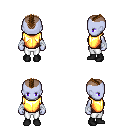
a pixel art fantasy rpg character, female body template, dark elf, purple skin, gold chest armor, white pants, brown short mohawk hairstyle, white cloth bandages, black shoes, four views (front, back, left, right), 2x2 character sprite sheet, small pixel art, hard edges, no anti-aliasing